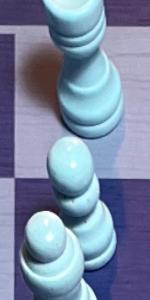
Label: Pawn_White